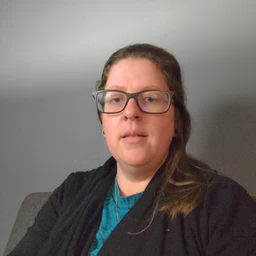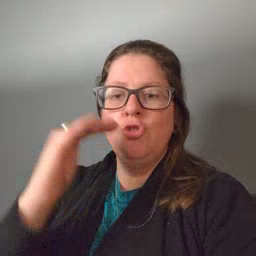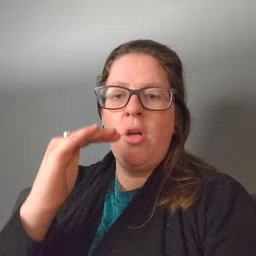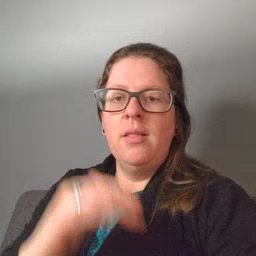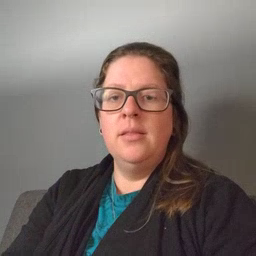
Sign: child